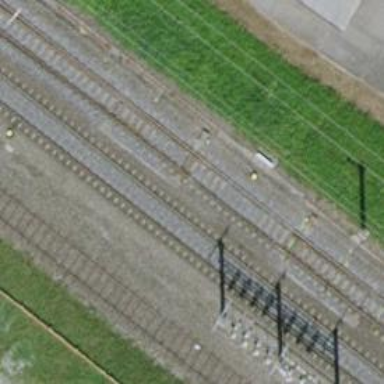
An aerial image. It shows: Railway switch.